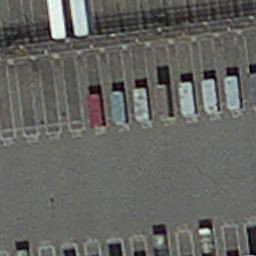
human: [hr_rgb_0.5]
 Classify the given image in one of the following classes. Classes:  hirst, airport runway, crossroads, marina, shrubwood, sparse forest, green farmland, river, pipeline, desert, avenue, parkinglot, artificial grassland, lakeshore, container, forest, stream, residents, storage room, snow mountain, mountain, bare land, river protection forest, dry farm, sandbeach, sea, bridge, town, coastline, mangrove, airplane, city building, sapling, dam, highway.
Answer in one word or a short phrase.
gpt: container